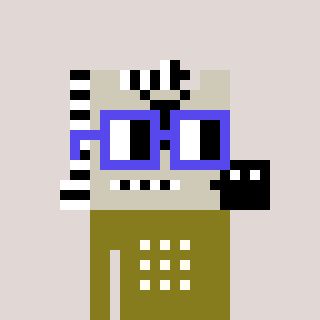
a pixel art character with square blue glasses, a zebra-shaped head and a gunk-colored body on a warm background